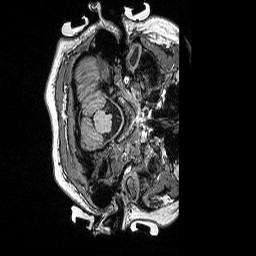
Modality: T1w
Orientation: axial